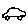
Label: car